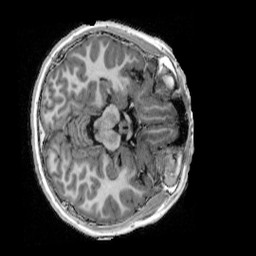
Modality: UNIT1_denoised
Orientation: axial
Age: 9
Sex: female
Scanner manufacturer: siemens
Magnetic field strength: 3 T
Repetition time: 4 s
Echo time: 0.00303 s